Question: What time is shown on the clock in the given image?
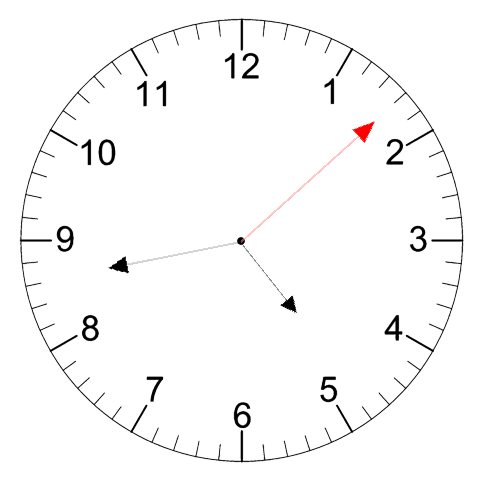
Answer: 04:43:08